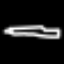
Label: pencil